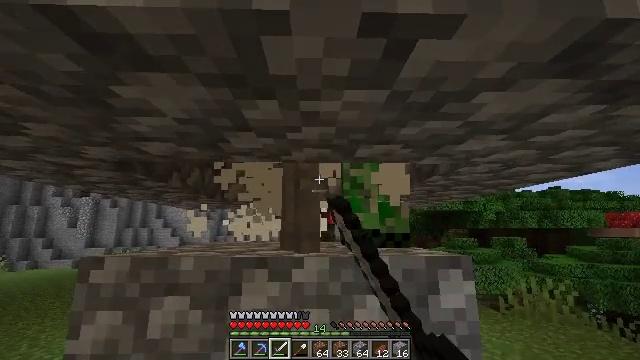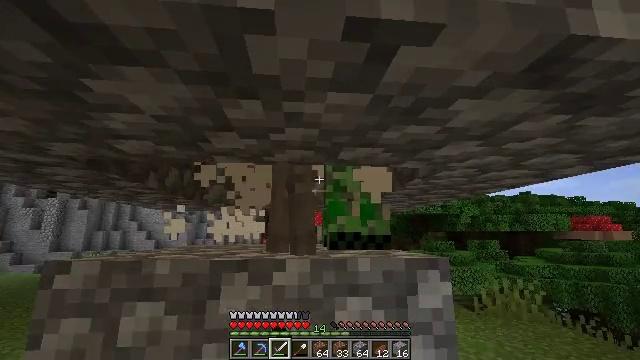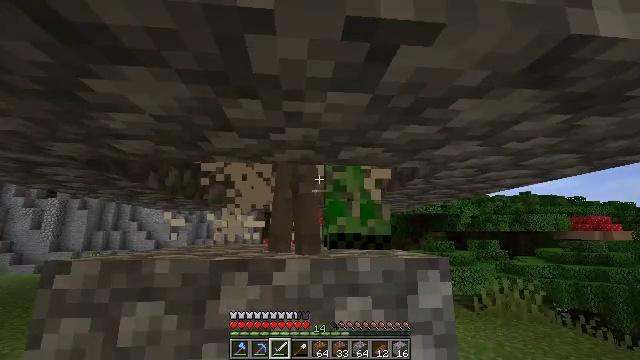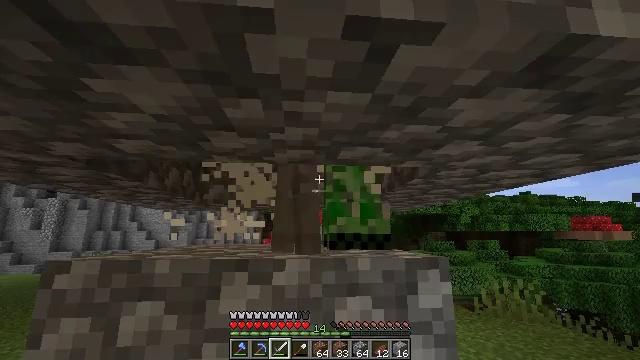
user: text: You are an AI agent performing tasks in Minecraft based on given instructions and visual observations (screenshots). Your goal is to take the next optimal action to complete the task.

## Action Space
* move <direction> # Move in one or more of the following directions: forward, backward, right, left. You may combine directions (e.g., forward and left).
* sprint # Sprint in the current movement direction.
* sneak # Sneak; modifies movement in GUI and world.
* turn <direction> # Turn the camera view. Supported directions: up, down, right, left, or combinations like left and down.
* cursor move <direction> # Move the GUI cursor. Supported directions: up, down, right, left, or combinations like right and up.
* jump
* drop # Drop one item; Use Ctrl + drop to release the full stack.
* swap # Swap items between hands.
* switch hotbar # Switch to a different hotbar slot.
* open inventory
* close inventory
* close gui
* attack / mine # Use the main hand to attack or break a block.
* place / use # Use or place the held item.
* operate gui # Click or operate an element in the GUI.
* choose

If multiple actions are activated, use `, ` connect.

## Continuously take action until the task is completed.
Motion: motion action
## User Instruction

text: Combat the creeper.
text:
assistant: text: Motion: turn right
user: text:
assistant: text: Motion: no_op
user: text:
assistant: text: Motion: no_op
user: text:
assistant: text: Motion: no_op